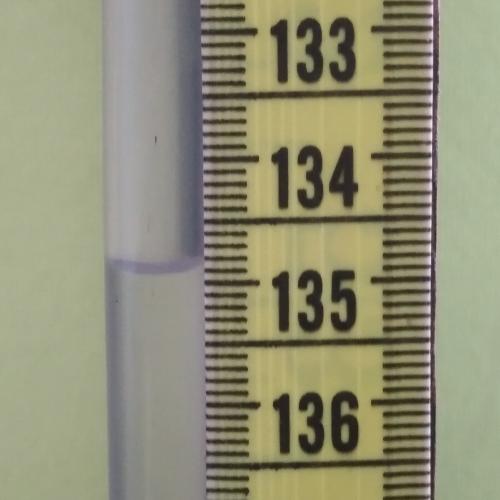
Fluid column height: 134.9 cm